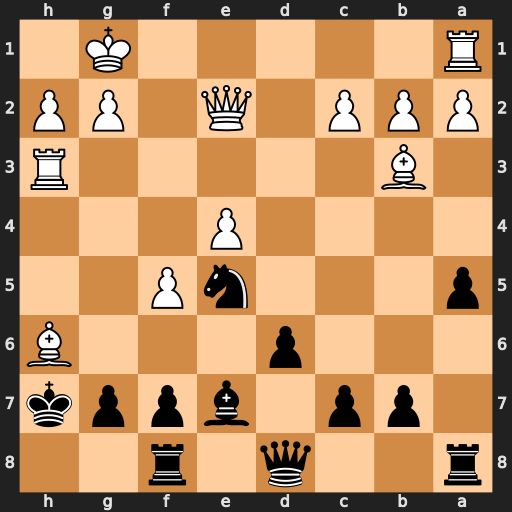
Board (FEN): r2q1r2/1pp1bppk/3p3B/p3nP2/4P3/1B5R/PPP1Q1PP/R5K1
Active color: b
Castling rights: -
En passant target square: -
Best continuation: gxh6 Qh5 Bg5